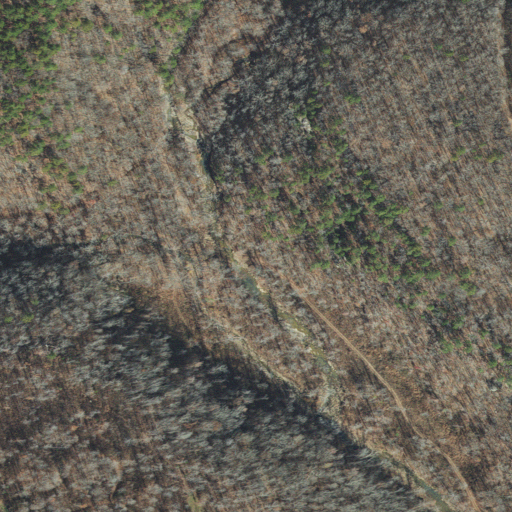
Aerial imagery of valley in Arkansas named Zack Hollow containing deciduous forest, open development, and mixed forest